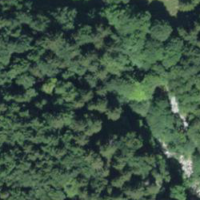
EUNIS habitat code: 43
Species observed at this site:
Saxifraga rotundifolia